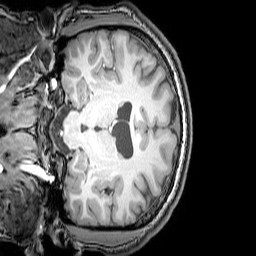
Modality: T1w
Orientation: coronal
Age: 23
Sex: male
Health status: healthy
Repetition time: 0.081 s
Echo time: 0.037 s